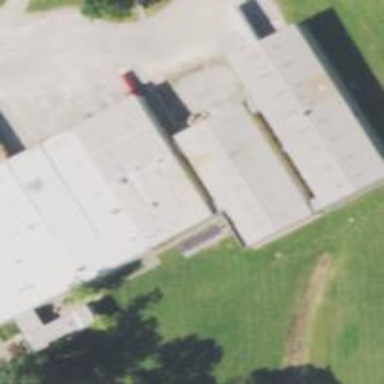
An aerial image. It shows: Industrial building.